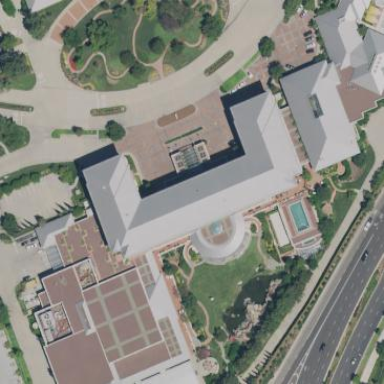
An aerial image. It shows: Hotel building for tourism.